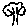
Label: tree